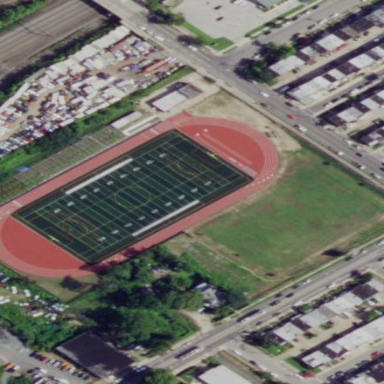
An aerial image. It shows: American football pitch.